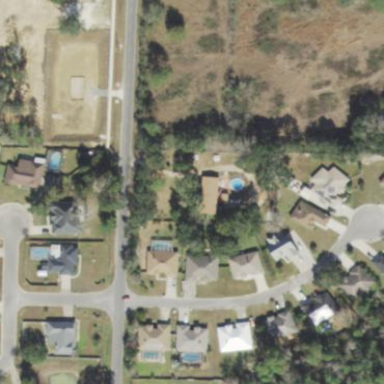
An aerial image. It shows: This residential area consists of single-family homes.